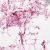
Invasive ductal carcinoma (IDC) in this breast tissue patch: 0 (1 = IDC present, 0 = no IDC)